Question: We've inherited a WordPress theme that's a heavily customized version of the <URL> wordpress theme. But the author never changed the theme meta info, so it still shows up as "Responsive theme" in the WordPress backend, with a link to update it, etc.
I want to change the theme from "Responsive" to "Responsive - Customized" and disable the update link so that the changes don't get blown out. I know how to change the theme title/info in the style sheet, but I can't figure out how to get rid of the theme's update functionality?
The link:

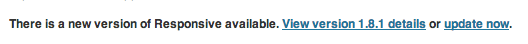
Answer: You need to change theme title/info as you said but also try changing theme folder name.